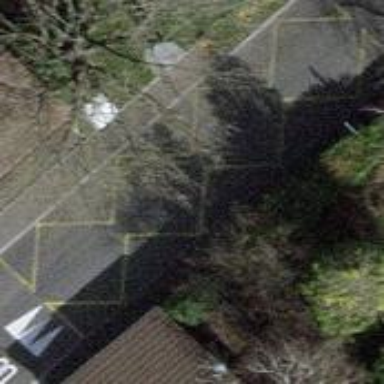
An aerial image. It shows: Bus stop with stop position for public transport.